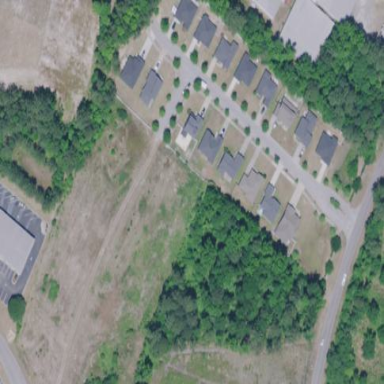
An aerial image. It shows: Residential area consisting of single-family homes in subdivision.